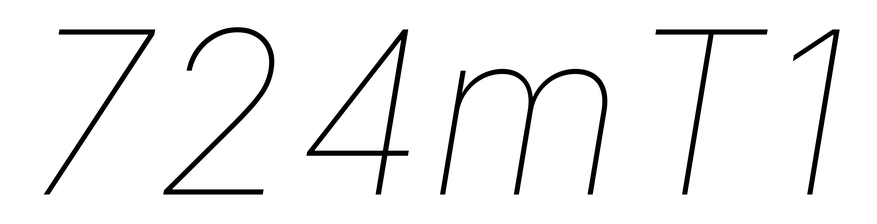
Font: Inter-Italic_Thin_Italic